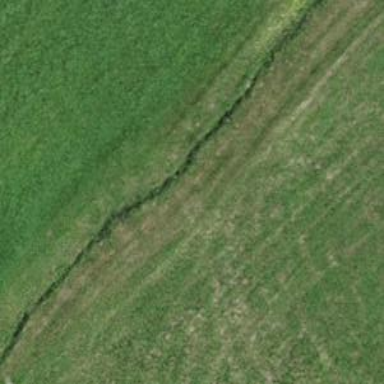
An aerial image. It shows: Ditch serving as waterway.